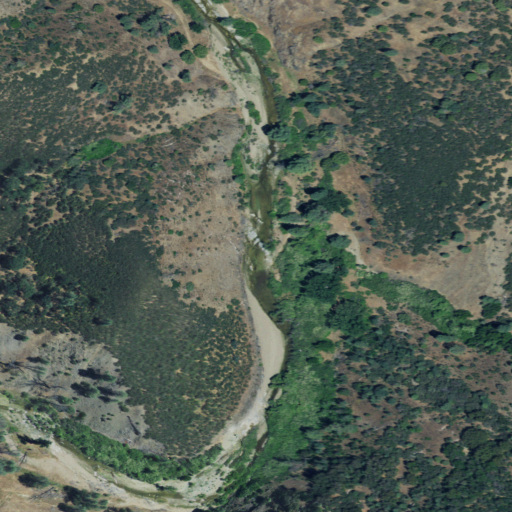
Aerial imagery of valley in California named Spring Canyon containing grassland, woody wetlands, mixed forest, shrub, and herbaceous wetlands